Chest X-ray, AP view. Patient: 46 years old, sex M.
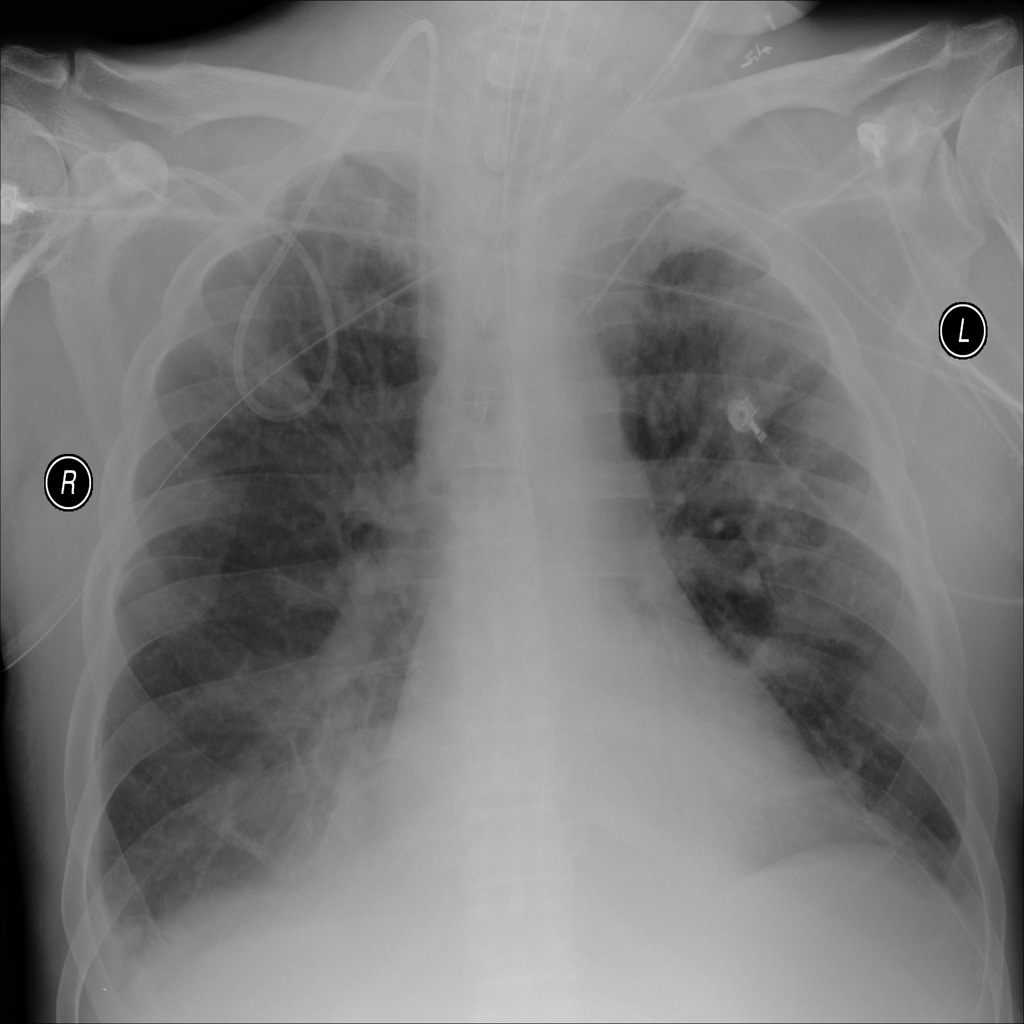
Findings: Atelectasis, Effusion, Infiltration